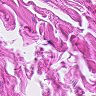
Metastatic tissue present: no